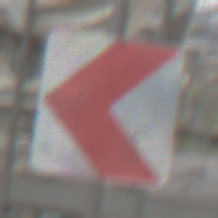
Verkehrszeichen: RichtungstafelnInKurvenKleinRechts
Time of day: Midday
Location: Roofed (Special)
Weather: Overcast
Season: NotSpecified
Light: Natural